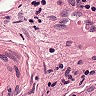
Metastatic tissue present: yes